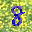
Label: 8